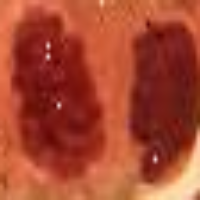
Label: telophase